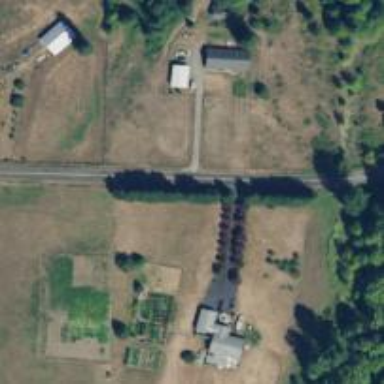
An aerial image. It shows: Driveway leading to service road.